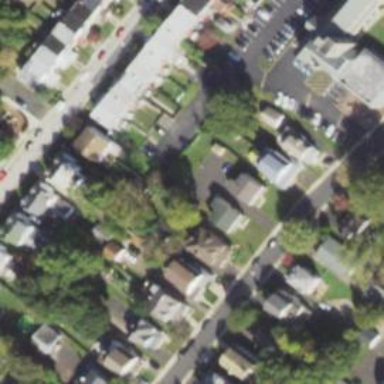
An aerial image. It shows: Sidewalk.